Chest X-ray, PA view. Patient: 64 years old, sex F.
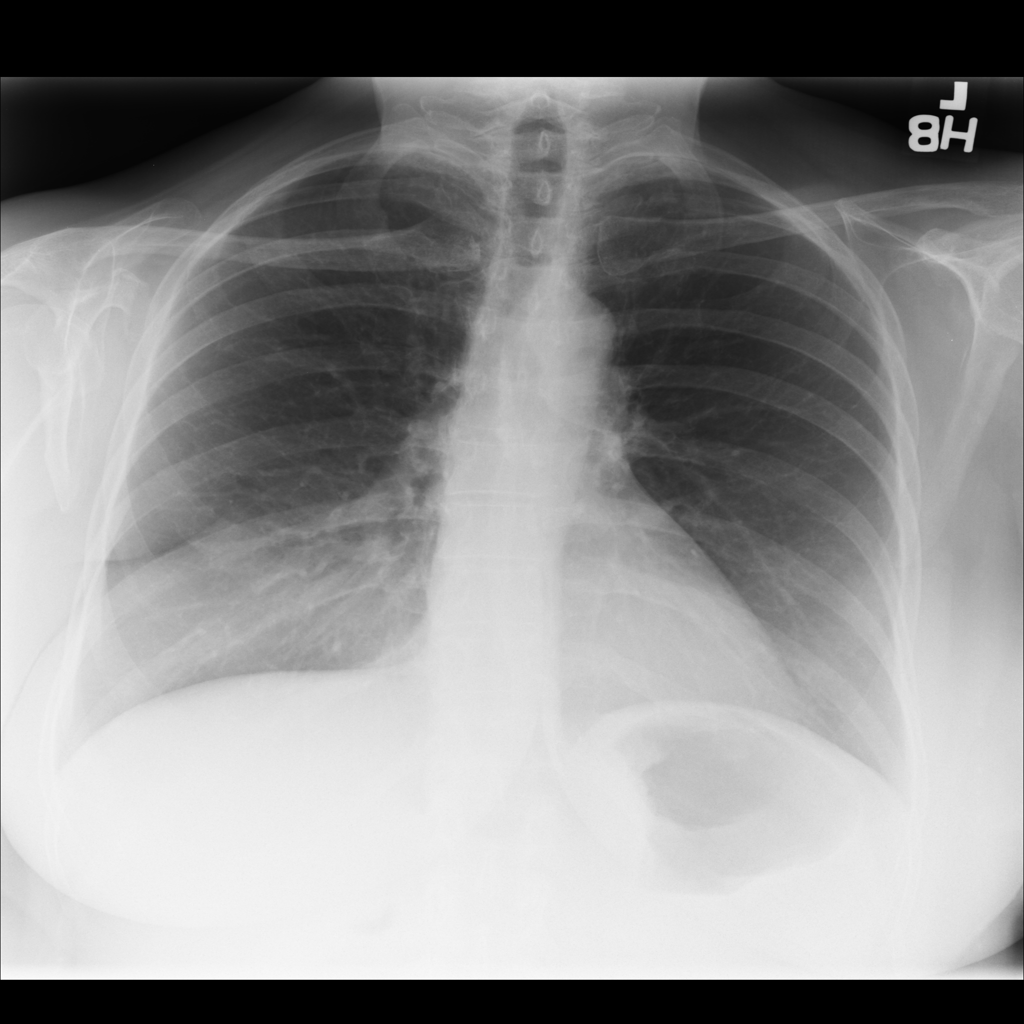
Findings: No Finding